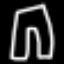
Label: pants